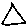
Label: triangle